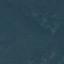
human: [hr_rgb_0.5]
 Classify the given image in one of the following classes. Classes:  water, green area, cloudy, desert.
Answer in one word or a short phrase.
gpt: green area